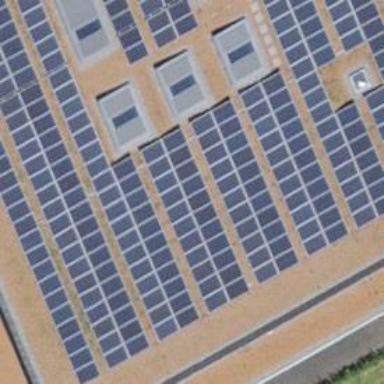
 consisting of solar photovoltaic panels."